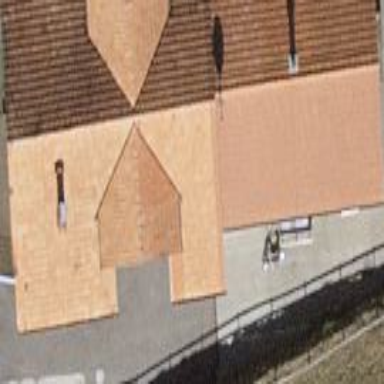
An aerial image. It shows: Simple and straightforward house.